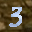
Label: 3